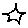
Label: star